Question: I have a view with a subview in it. The subview will contain other views.

When the user clicks on the menu on the left side, the contents of the subview will be switched: the current view will be removed and a new one will be added.
I want to animate this with an effect similar to UIModalTransitionStyleFlipHorizontal. How can I do this, considering that it wont be a modal form (it wont cover the entire screen)?
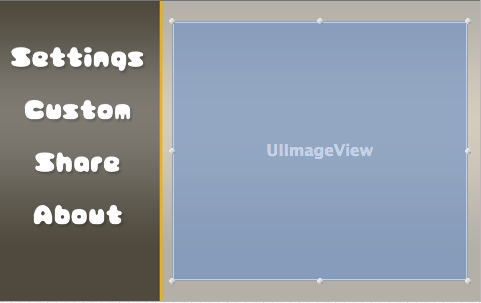
Answer: '''
self.currentView.userInteractionEnabled = NO;
[UIView beginAnimations:nil context:nil];
[UIView setAnimationDuration:0.75];
[UIView setAnimationDelegate:self];
[UIView setAnimationTransition:UIViewAnimationTransitionFlipFromLeft forView:self.currentView cache:YES];
[self.currentView removeFromSuperview];
[self.view addSubview:self.someOtherView];
[UIView commitAnimations];
self.view.userInteractionEnabled = YES;
self.currentView = self.someOtherView;
'''